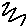
Label: zigzag